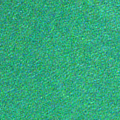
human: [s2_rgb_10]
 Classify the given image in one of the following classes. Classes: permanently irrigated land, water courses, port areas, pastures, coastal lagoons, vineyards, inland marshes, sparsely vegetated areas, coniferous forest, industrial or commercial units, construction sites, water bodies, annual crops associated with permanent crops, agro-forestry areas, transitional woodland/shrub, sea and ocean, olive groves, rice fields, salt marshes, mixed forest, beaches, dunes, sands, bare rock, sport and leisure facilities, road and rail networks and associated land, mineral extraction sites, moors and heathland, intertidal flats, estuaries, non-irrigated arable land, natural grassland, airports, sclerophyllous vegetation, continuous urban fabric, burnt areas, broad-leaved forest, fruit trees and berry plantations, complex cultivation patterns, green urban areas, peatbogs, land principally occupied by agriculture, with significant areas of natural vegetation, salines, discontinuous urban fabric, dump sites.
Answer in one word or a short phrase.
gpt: sea and ocean